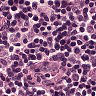
Metastatic tissue present: no